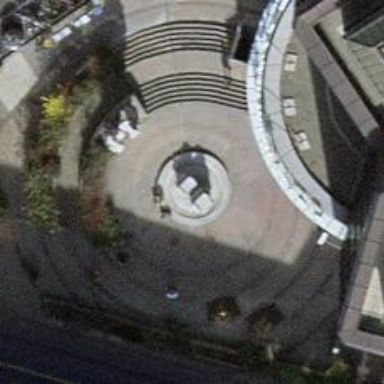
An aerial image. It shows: Decorative fountain.